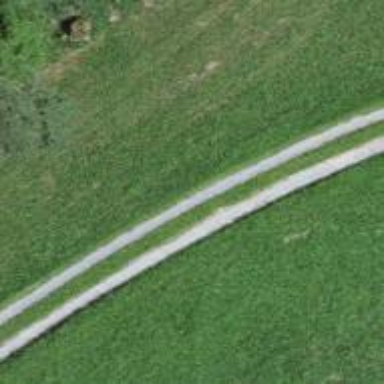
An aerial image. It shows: Track road made of fine gravel.